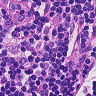
Metastatic tissue present: no